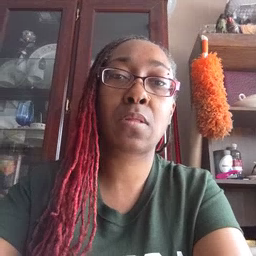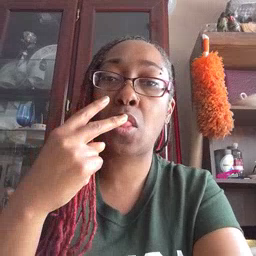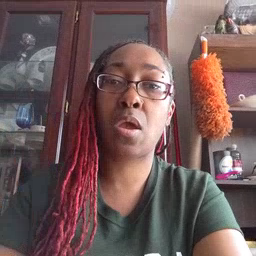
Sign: look